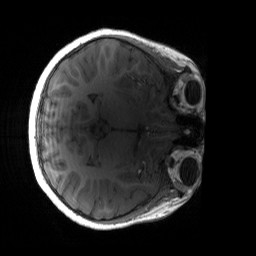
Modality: T1w
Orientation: axial
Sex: female
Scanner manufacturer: siemens
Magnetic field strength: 3 T
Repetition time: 1.9 s
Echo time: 0.00243 s